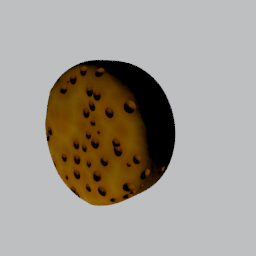
Label: nature